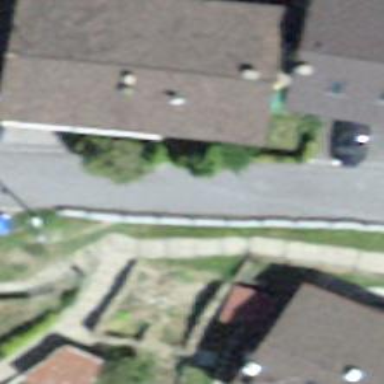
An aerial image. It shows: Road with steps.